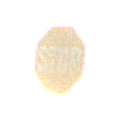
Verkehrszeichen: Stop
Umgebung: Outdoor, Nature
Tageszeit: SunriseSunset
Wetter: PartlyCloudy
Licht: Natural
Jahreszeit: NotSpecified
Kontrast: HighContrast